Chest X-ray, PA view. Patient: 46 years old, sex M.
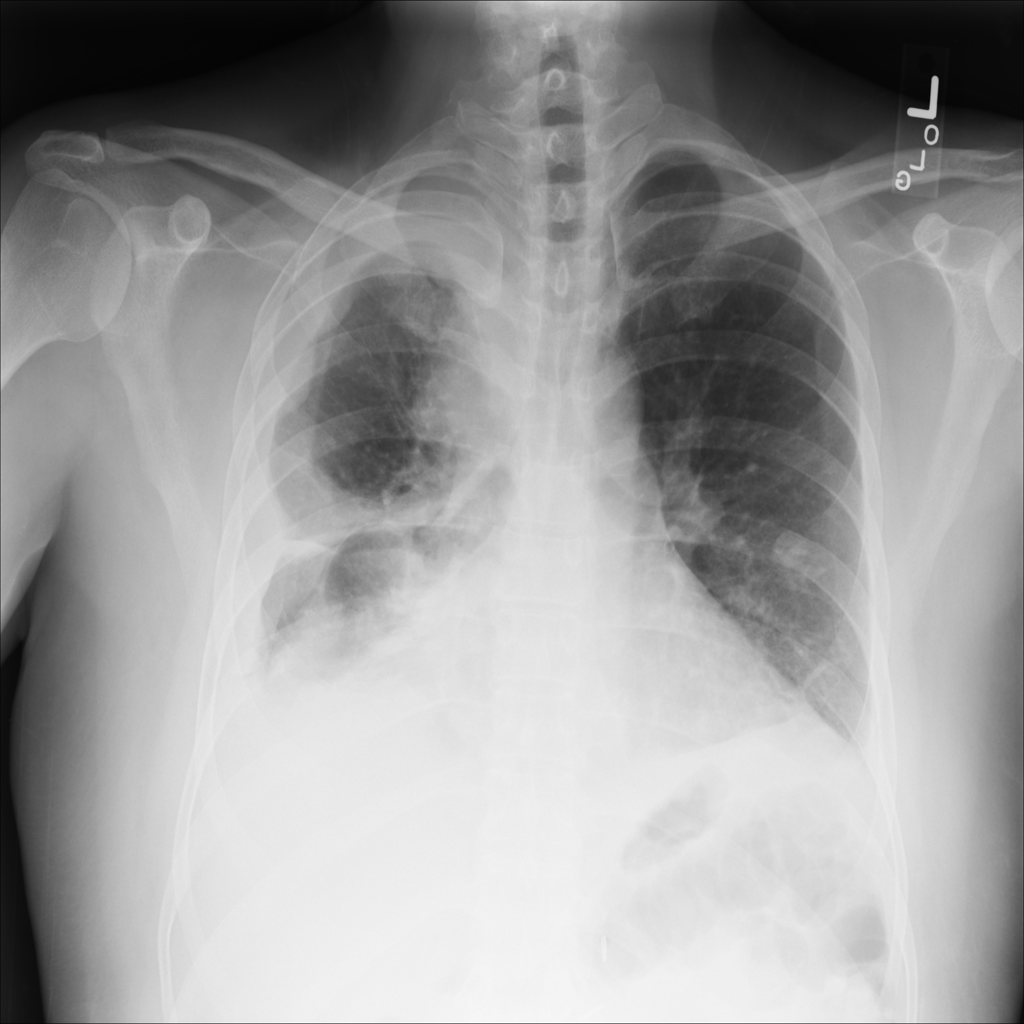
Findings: Infiltration, Pleural_Thickening